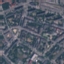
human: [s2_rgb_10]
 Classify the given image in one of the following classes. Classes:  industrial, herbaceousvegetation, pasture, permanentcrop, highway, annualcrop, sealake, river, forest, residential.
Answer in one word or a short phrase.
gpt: Residential